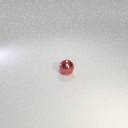
small red metal sphere